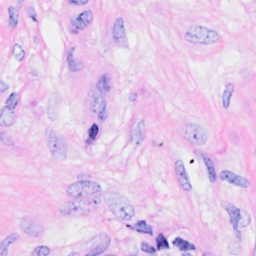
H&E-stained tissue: Breast